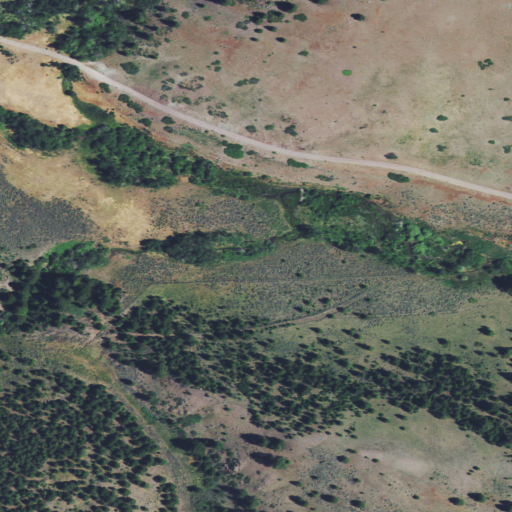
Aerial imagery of valley in Montana named Miners Gulch containing shrub, grassland, evergreen forest, and mixed forest